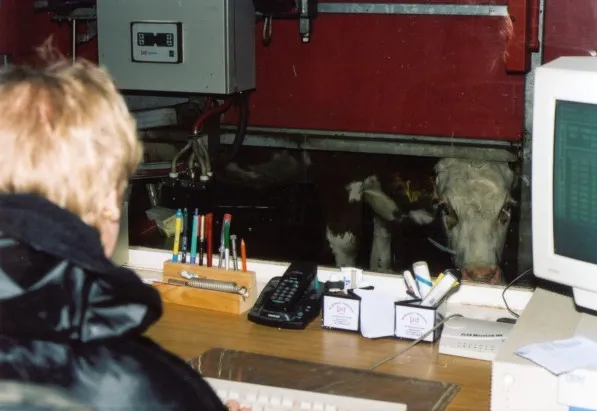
Milking process monitoring by an air-shielded control-centre.
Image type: medical_photograph (other_medical_photograph)